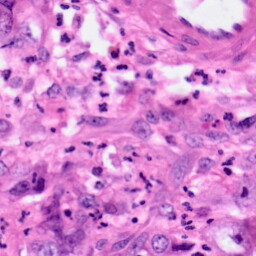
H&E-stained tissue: Pancreatic